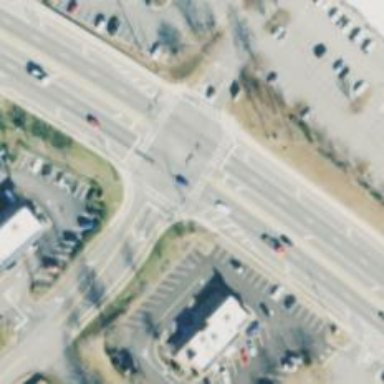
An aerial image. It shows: Marked crossing on the road.